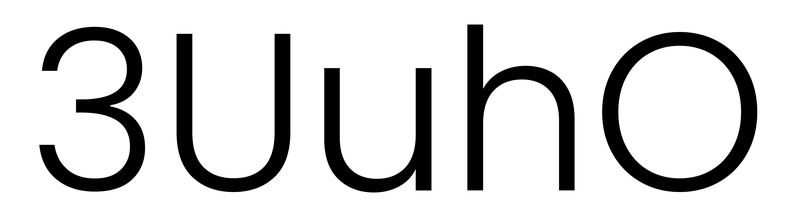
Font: Poppins-Light